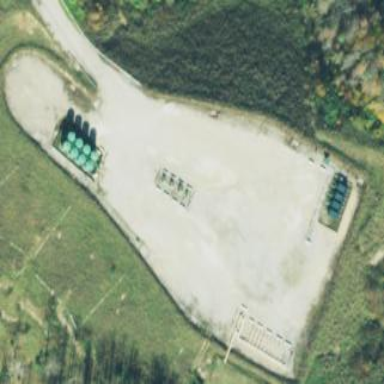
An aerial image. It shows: Industrial area used for fracking.